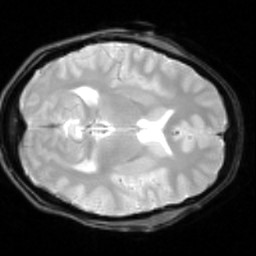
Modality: inplaneT2
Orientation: axial
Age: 21
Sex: female